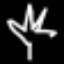
Label: leaf